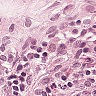
Metastatic tissue present: yes